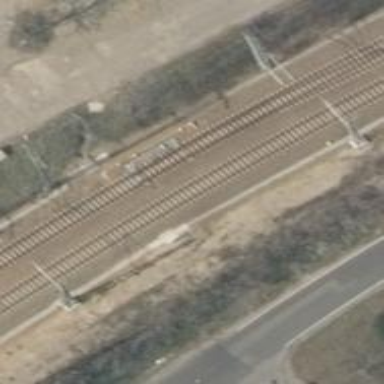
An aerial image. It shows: Abandoned railway.